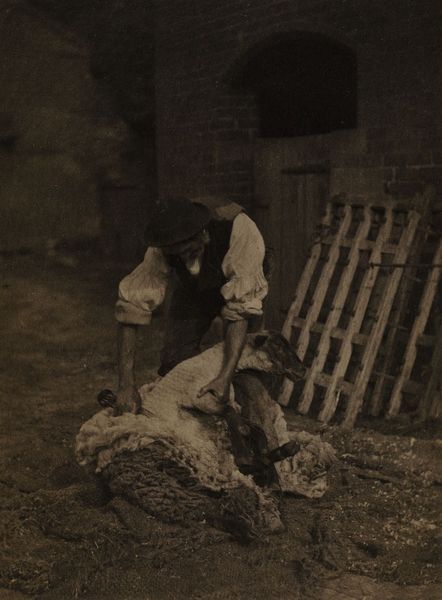
Titel: Schafschur
Künstler: Frederick Hollyer
Standort: Hamburg
Institution: Museum für Kunst und Gewerbe Hamburg
Schlagwörter: tier, mensch, papier, handarbeit, foto, fotografie, photographie, scheren, schaf, photo, feinarbeit, schur, lichtbild, piktoralismus, viehhaltung, kunstfotografie, piktorialismus, viehzucht, platindruck, platinotypie, passepartouriert, künstlerische, händen, pictorialismus